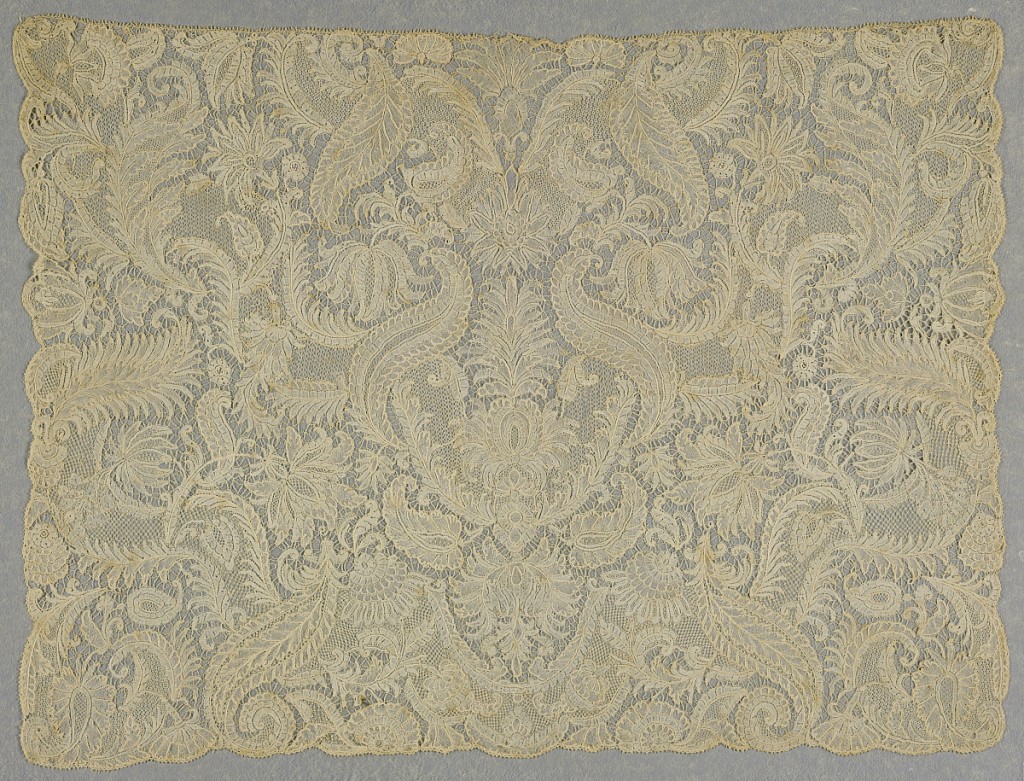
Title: Cravat end
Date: early 18th century
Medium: linen Technique: bobbin lace, Brussels style
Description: Cravat end of Brussels-style lace with a design of undulating, foliated pattern entwined and surrounded by symmetrically arranged floral and foliated forms.